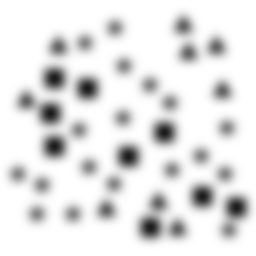
Squares: 9
Triangles: 9
Stars: 18
Total shapes: 36